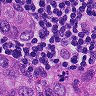
Metastatic tissue present: yes